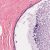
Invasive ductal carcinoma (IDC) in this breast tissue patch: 0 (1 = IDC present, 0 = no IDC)